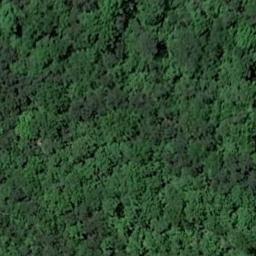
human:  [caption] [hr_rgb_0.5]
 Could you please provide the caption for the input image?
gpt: Many turquoise and dark green trees are in a forest .

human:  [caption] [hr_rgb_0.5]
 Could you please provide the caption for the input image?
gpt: There is a winding path in this forest .

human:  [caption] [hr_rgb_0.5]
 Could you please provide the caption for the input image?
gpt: The forest is full of green trees .

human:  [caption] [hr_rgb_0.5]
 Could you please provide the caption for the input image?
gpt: The forest has a lot of dense green trees of different color depths .

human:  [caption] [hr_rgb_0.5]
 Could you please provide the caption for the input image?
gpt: A dense forest with many green trees .